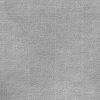
Atmospheric dust classification: dusty